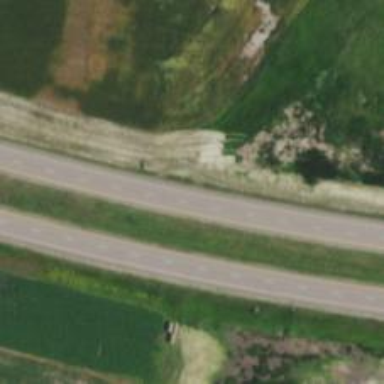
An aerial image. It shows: Trunk highway.